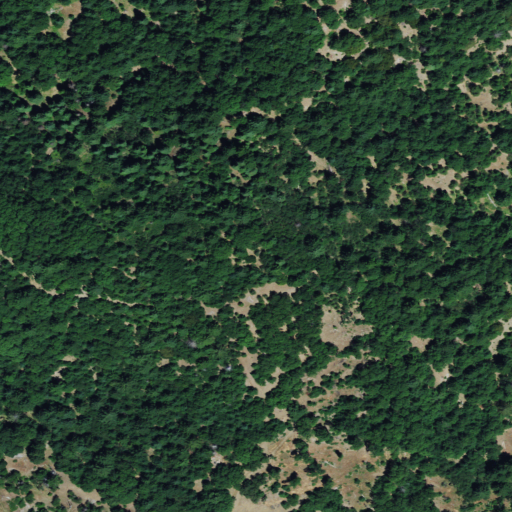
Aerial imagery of mountain in California named Showers Mountain containing evergreen forest, mixed forest, shrub, and deciduous forest